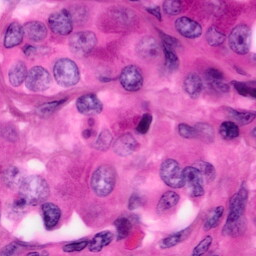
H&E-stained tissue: Pancreatic